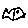
Label: fish